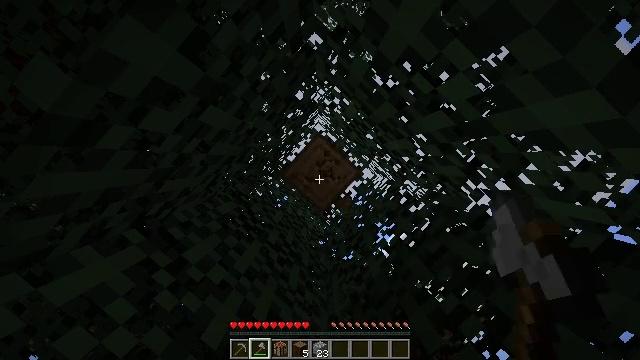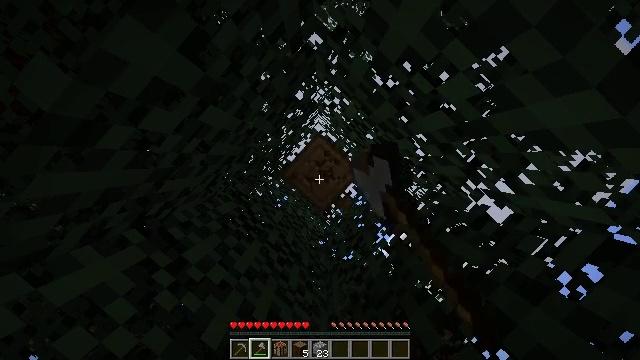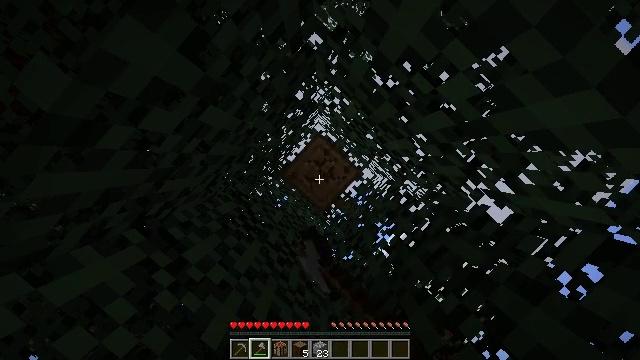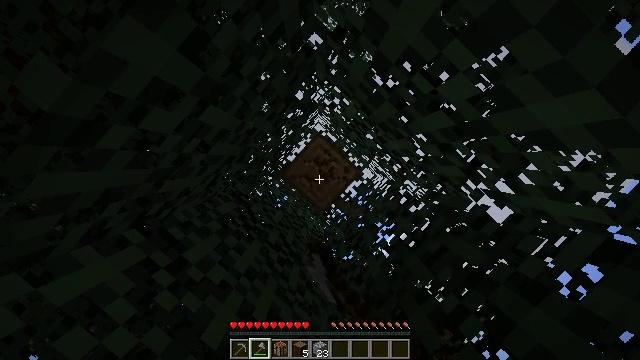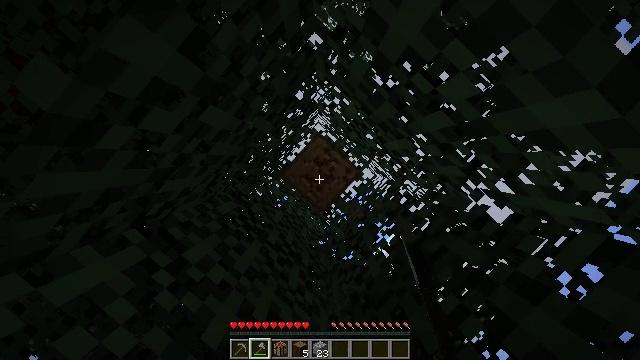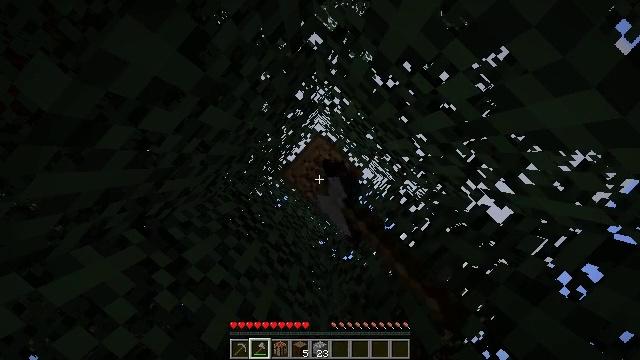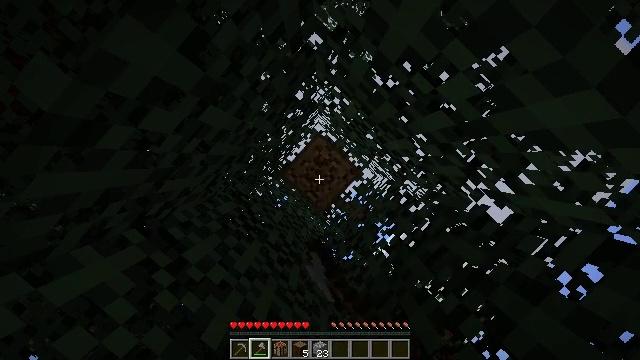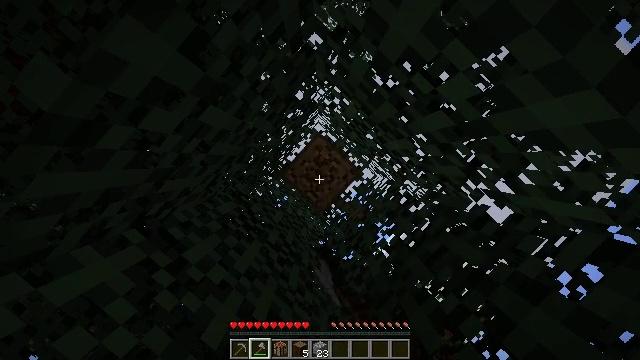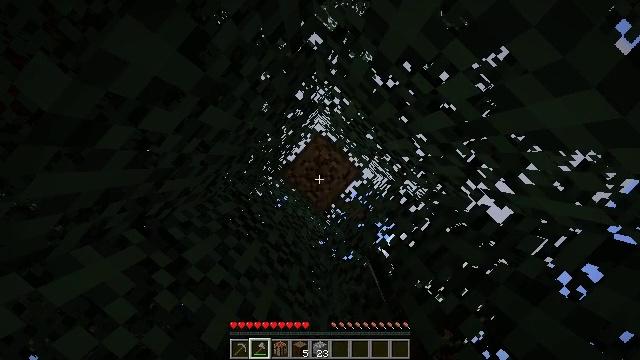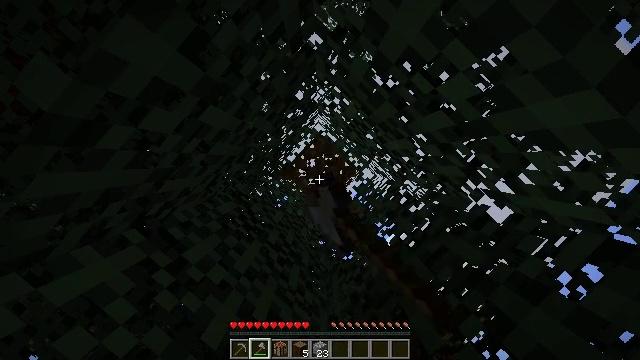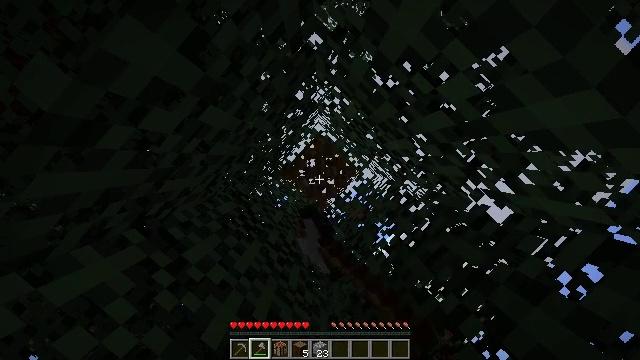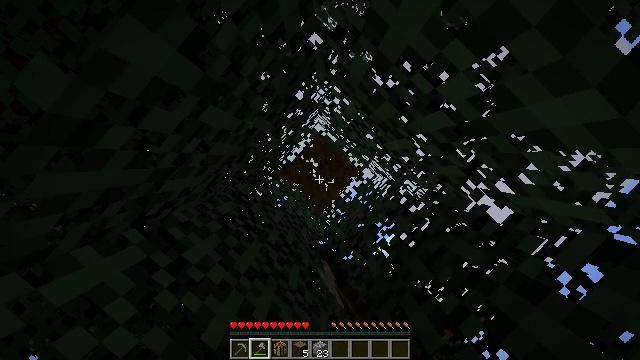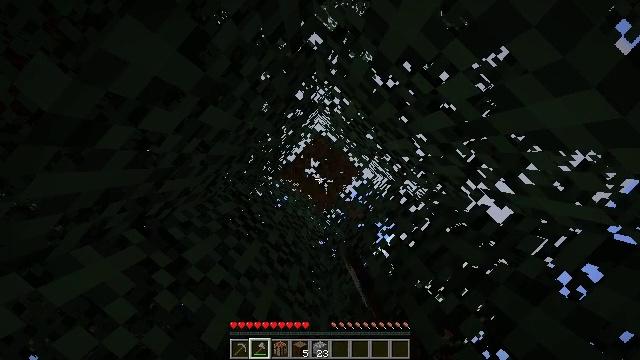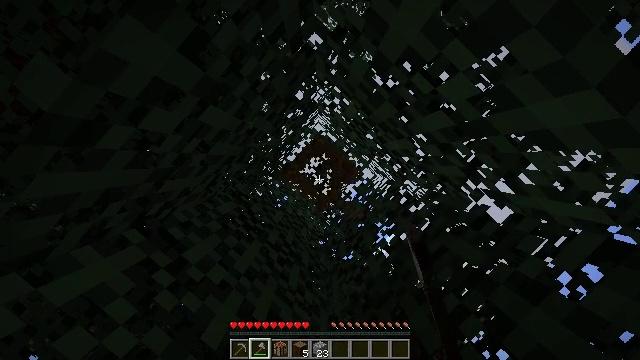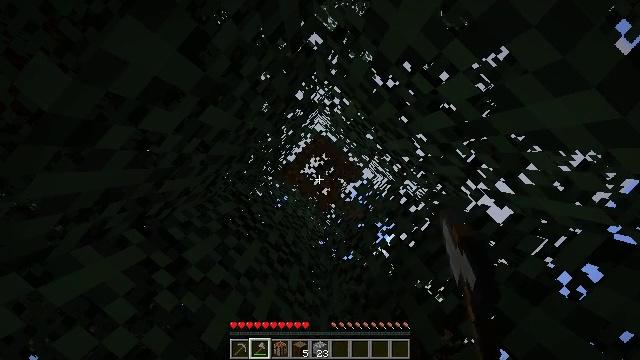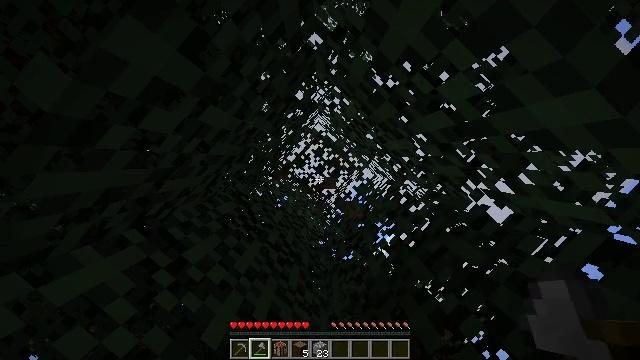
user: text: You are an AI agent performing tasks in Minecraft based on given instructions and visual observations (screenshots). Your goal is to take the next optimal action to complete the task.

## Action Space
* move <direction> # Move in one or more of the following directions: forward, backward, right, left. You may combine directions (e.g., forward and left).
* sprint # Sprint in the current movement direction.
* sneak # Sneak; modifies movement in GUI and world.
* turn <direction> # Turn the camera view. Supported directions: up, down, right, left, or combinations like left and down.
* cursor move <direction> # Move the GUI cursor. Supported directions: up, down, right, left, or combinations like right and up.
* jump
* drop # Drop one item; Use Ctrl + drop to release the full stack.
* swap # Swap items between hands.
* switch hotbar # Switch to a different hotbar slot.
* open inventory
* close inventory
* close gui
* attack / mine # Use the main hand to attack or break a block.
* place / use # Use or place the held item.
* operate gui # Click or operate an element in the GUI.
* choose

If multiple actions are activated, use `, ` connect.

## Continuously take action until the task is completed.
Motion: motion action
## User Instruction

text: Chop down the spruce log.
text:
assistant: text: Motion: attack / mine
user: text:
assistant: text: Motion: attack / mine
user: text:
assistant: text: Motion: attack / mine
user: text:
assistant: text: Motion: attack / mine
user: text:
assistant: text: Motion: attack / mine
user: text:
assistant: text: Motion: attack / mine
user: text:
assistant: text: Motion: attack / mine
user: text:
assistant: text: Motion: attack / mine
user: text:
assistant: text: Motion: attack / mine
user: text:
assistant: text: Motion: attack / mine
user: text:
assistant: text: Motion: attack / mine
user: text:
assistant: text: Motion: attack / mine
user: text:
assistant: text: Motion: attack / mine
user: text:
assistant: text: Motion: attack / mine
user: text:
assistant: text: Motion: attack / mine
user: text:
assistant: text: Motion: turn left and down, attack / mine
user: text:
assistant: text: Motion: turn down
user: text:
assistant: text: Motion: turn left and down
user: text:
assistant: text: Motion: turn left and down
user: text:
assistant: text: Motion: no_op
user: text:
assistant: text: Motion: no_op
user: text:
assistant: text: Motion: no_op
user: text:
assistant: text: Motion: no_op
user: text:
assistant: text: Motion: no_op
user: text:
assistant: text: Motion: no_op
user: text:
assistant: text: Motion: turn left and down
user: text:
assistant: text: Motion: turn left and down
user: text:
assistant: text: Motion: turn left
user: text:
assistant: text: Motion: no_op
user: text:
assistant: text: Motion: no_op